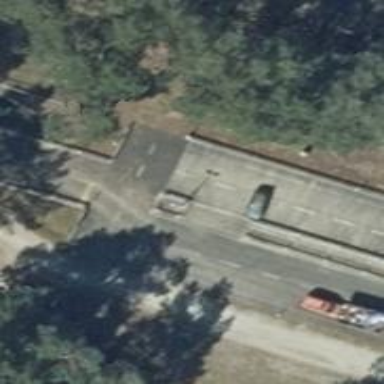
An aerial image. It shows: Unclassified road with asphalt surface.